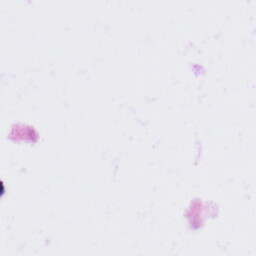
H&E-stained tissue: Ovarian